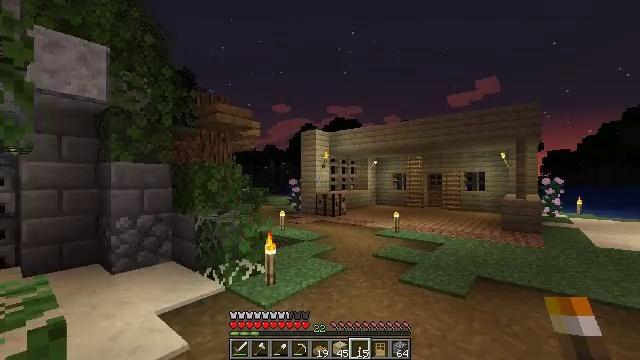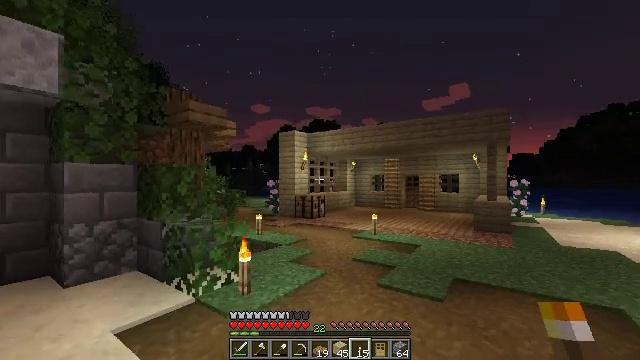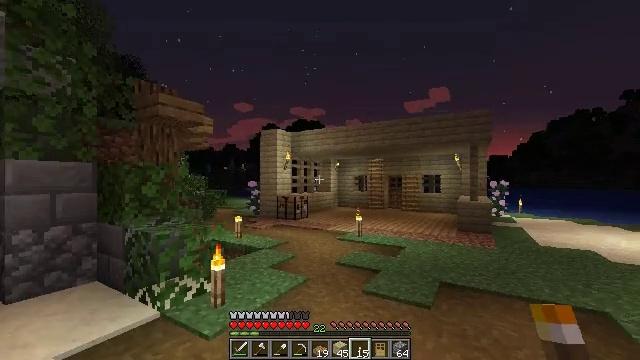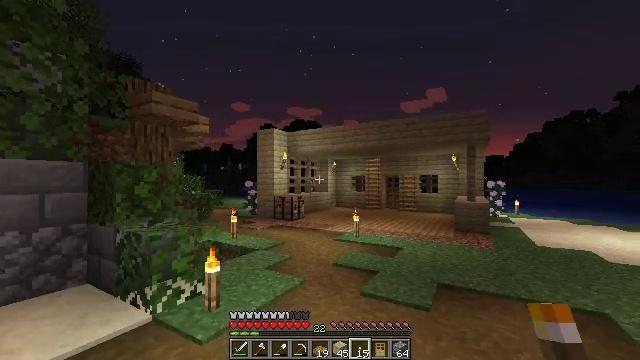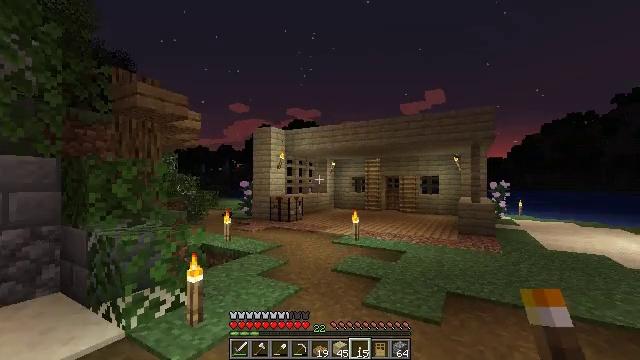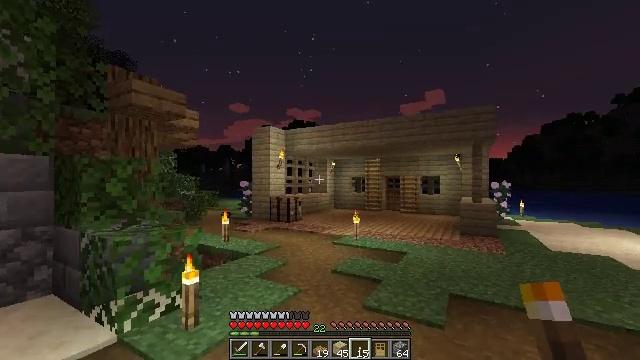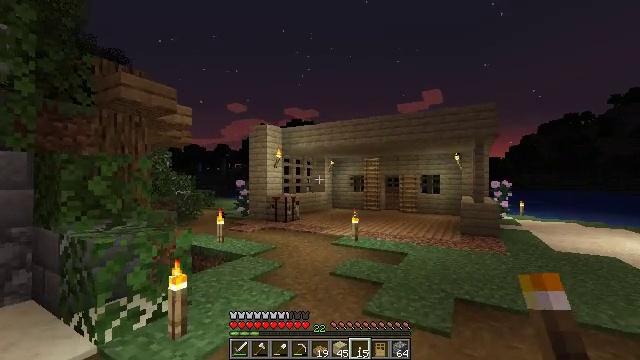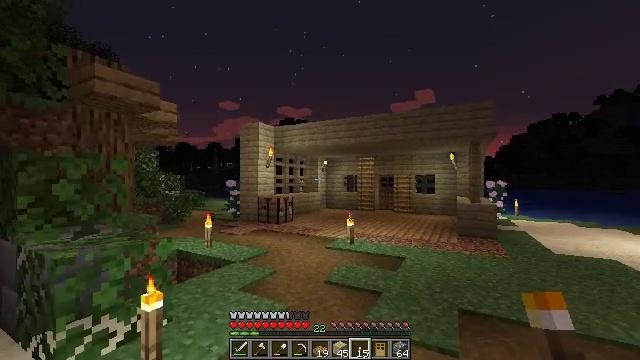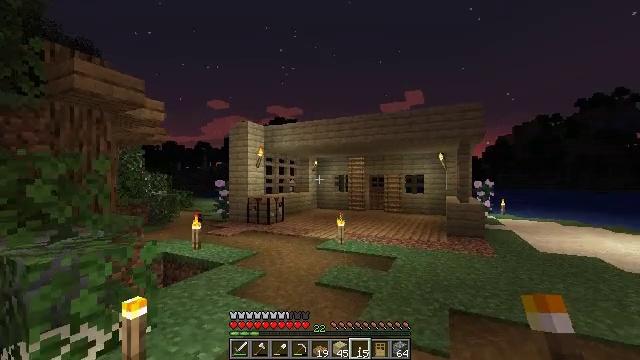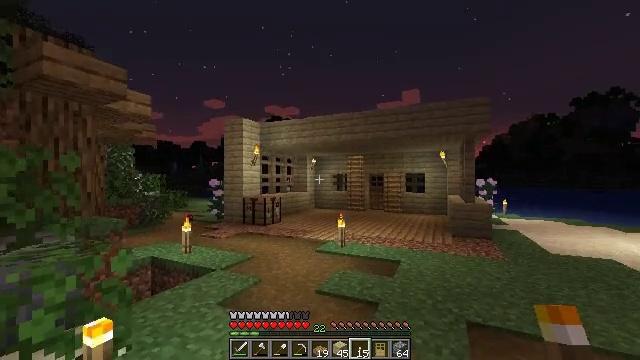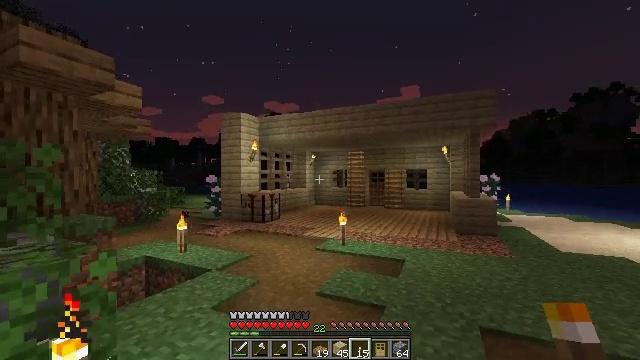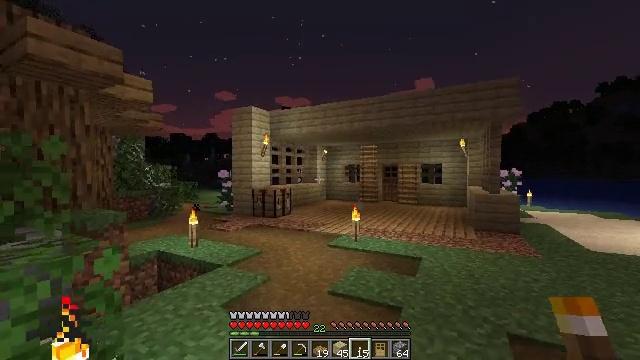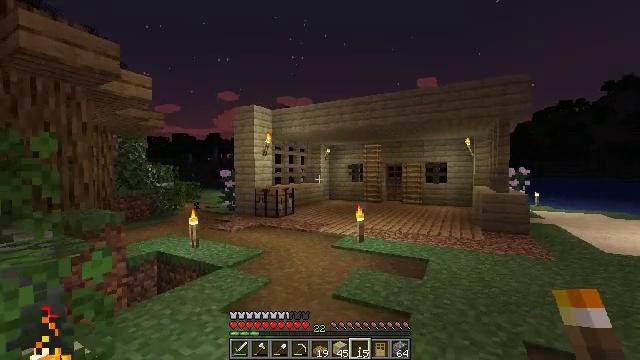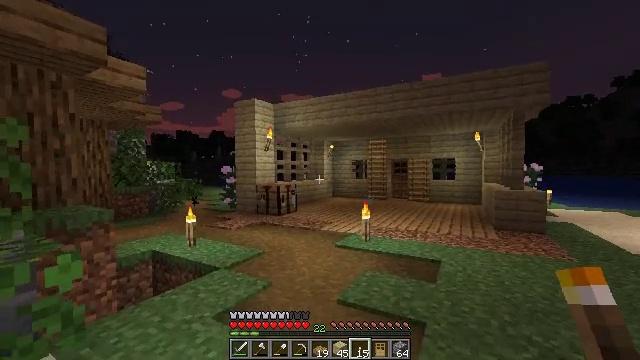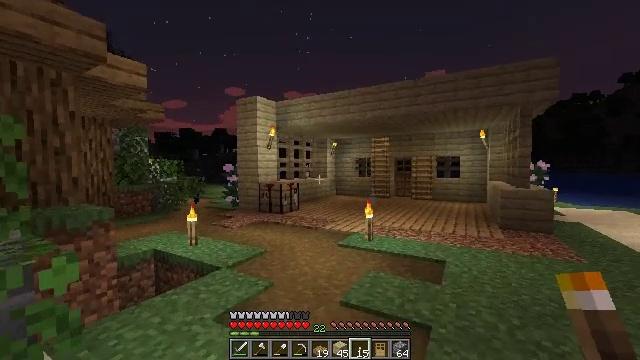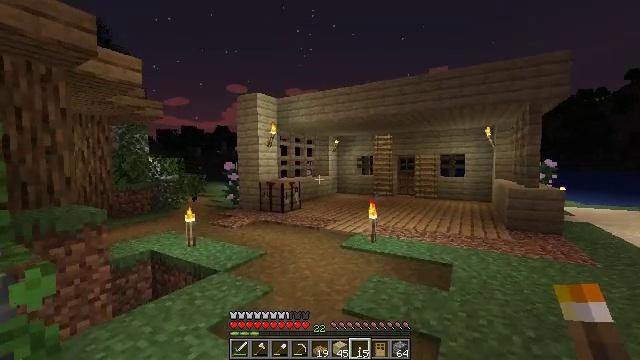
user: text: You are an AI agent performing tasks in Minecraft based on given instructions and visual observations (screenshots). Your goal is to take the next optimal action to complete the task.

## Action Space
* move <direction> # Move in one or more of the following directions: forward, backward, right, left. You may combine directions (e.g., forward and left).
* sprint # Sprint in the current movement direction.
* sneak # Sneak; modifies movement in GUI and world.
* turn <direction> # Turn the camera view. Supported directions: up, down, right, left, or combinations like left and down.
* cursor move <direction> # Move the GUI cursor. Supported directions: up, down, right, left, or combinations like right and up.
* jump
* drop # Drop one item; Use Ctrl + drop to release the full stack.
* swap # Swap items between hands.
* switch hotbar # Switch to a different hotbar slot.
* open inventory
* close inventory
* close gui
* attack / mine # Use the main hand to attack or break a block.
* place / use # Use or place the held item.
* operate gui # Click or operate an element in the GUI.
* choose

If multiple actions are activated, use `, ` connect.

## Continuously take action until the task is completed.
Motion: motion action
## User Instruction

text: Gather some birch planks.
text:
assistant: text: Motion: move forward, turn right
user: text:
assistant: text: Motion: move forward, turn right
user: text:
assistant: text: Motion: move forward
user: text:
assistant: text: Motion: move forward
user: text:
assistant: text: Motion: move forward
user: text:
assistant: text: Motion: move forward
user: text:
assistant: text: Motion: move forward, turn right
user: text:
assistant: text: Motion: move forward, turn right
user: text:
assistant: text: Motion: move forward
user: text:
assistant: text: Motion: move forward
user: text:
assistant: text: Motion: move forward, turn left and down
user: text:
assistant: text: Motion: move forward
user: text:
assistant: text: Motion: move forward
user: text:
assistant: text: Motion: move forward
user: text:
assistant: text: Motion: move forward
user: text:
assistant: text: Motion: move forward
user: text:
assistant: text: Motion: move forward
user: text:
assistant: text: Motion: move forward
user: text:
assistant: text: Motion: move forward
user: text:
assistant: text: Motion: move forward
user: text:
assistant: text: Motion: move forward
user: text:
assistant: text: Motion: move forward
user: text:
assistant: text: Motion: move forward
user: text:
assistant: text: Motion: move forward, turn left
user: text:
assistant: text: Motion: move forward
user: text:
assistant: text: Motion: move forward, turn left and down
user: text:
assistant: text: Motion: move forward, turn left and down
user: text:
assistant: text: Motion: move forward, turn left and down
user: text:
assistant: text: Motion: move forward, turn left
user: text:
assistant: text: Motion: move forward, turn left